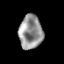
Tissue: prostate
Cell type: Epithelial cells
Senescence score: 0.3167
Nuclear area (px): 781
Mean DAPI intensity: 146.98